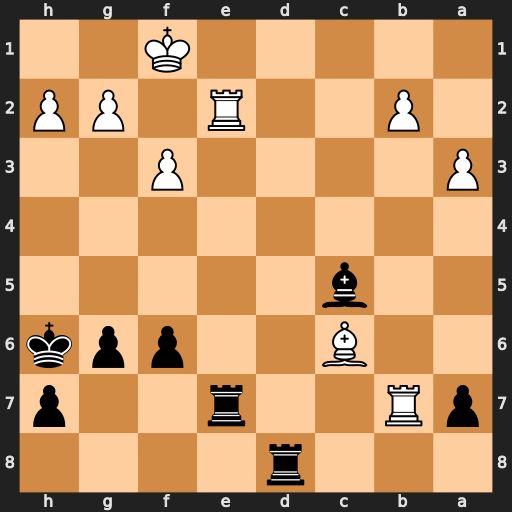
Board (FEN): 3r4/pR2r2p/2B2ppk/2b5/8/P4P2/1P2R1PP/5K2
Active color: b
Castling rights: -
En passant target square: -
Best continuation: Rd1+ Re1 Rdxe1#